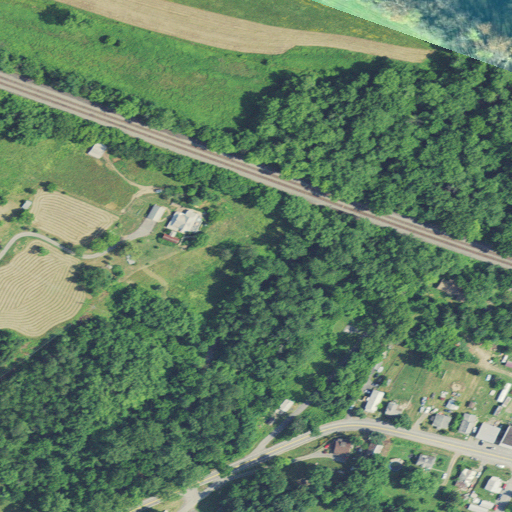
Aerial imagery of valley in West Virginia named Long Hollow containing pasture, mixed forest, low intensity development, deciduous forest, open development, herbaceous wetlands, medium intensity development, woody wetlands, high intensity development, and open water